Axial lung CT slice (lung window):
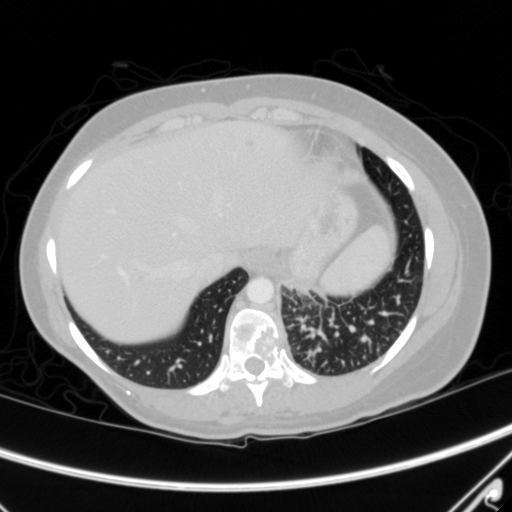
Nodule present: no